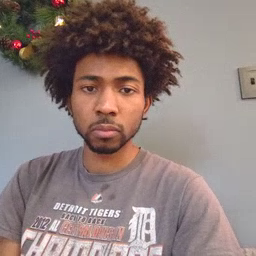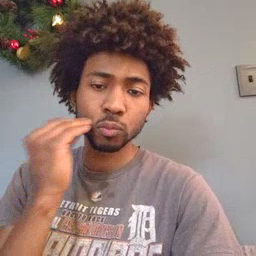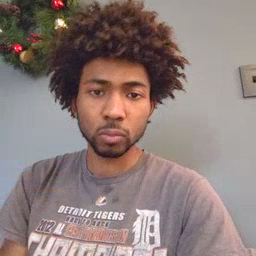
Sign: kiss